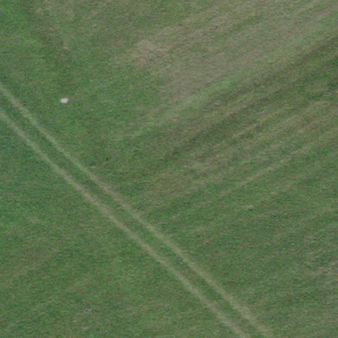
Label: other